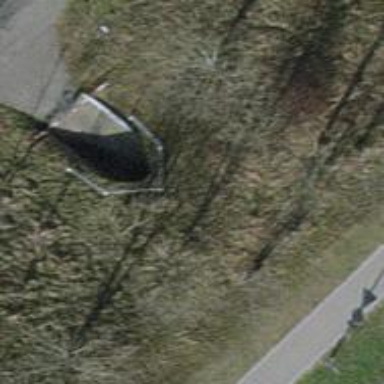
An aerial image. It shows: Footway with asphalt surface passing through tunnel.